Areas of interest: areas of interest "Dinghui Park Outdoor Basketball Court"
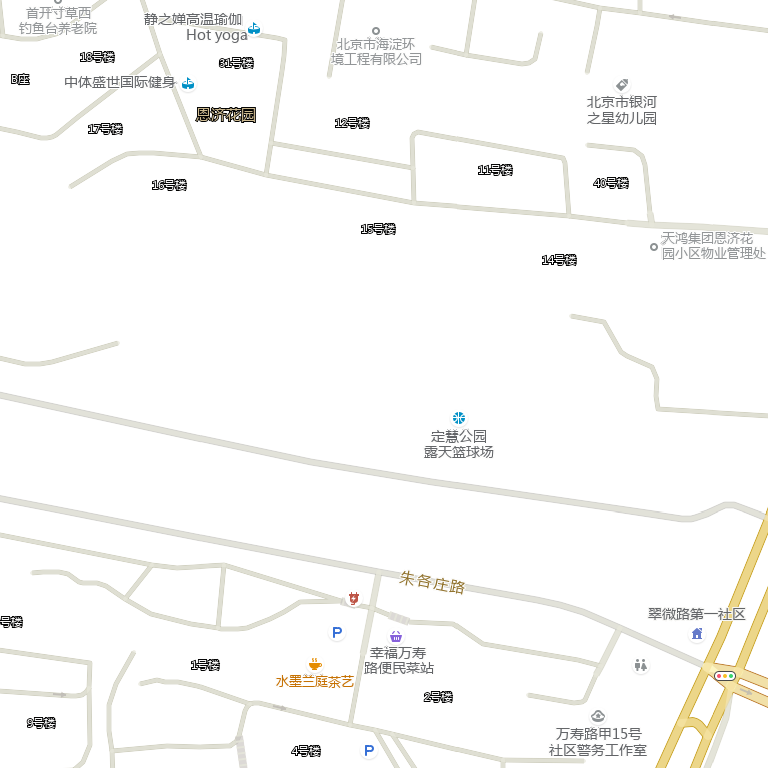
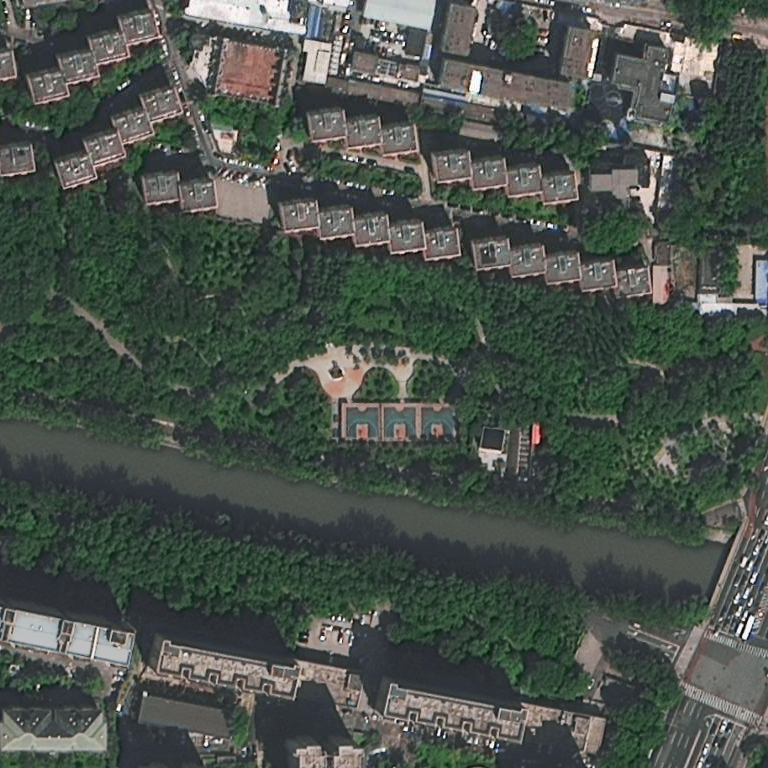